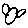
Label: bird